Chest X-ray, AP view. Patient: 50 years old, sex M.
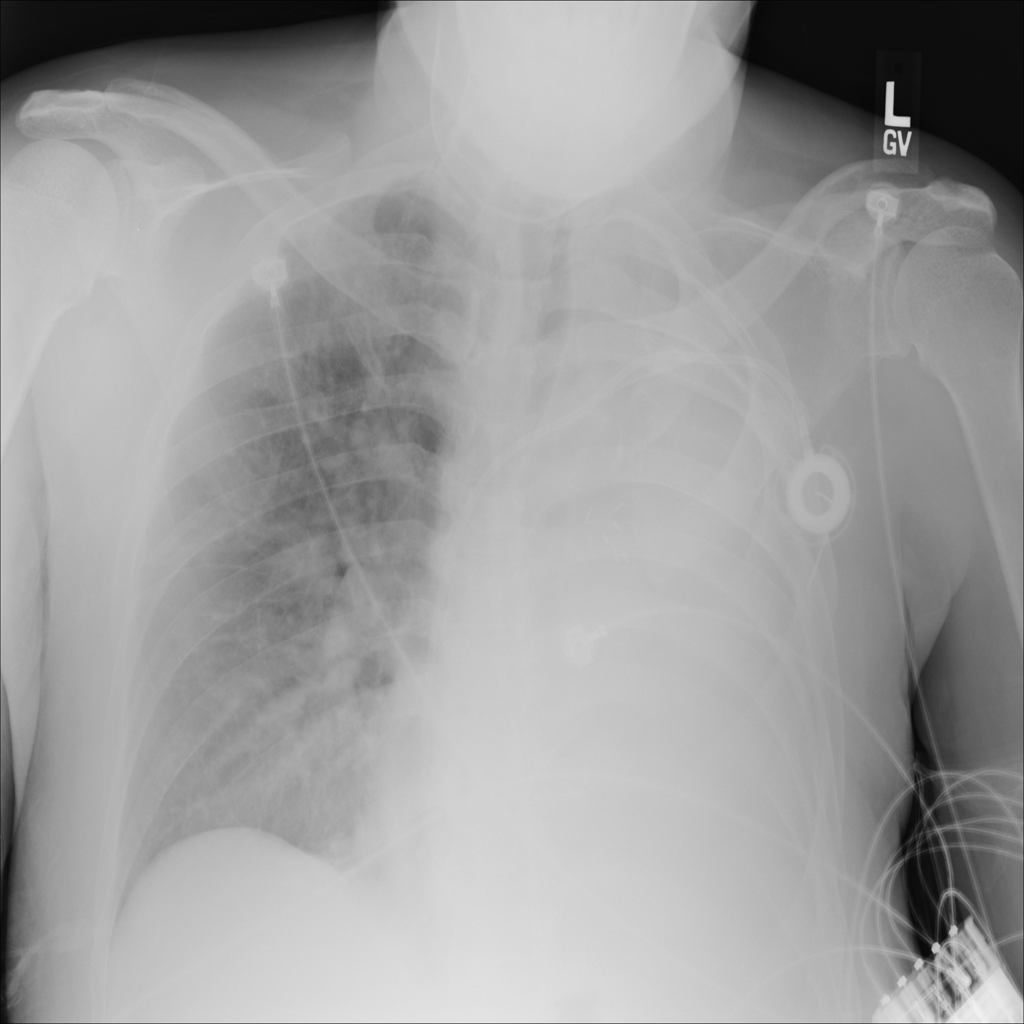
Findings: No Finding